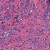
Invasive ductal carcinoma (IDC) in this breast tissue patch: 0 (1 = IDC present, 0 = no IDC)